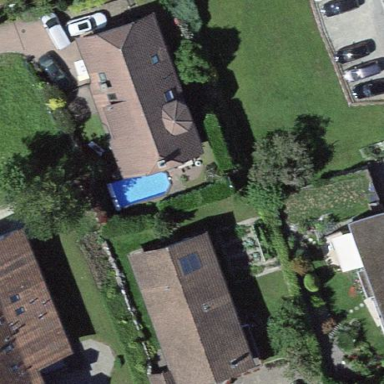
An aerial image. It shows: Residential building with half-hipped roof made of brown roof tiles. The roof is oriented along the structure.